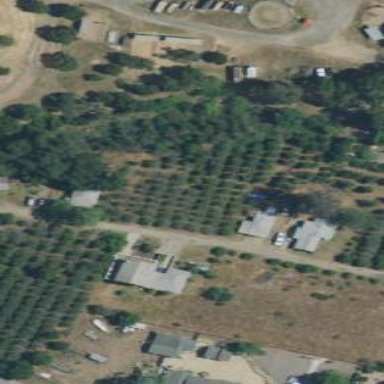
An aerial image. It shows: Orchard.